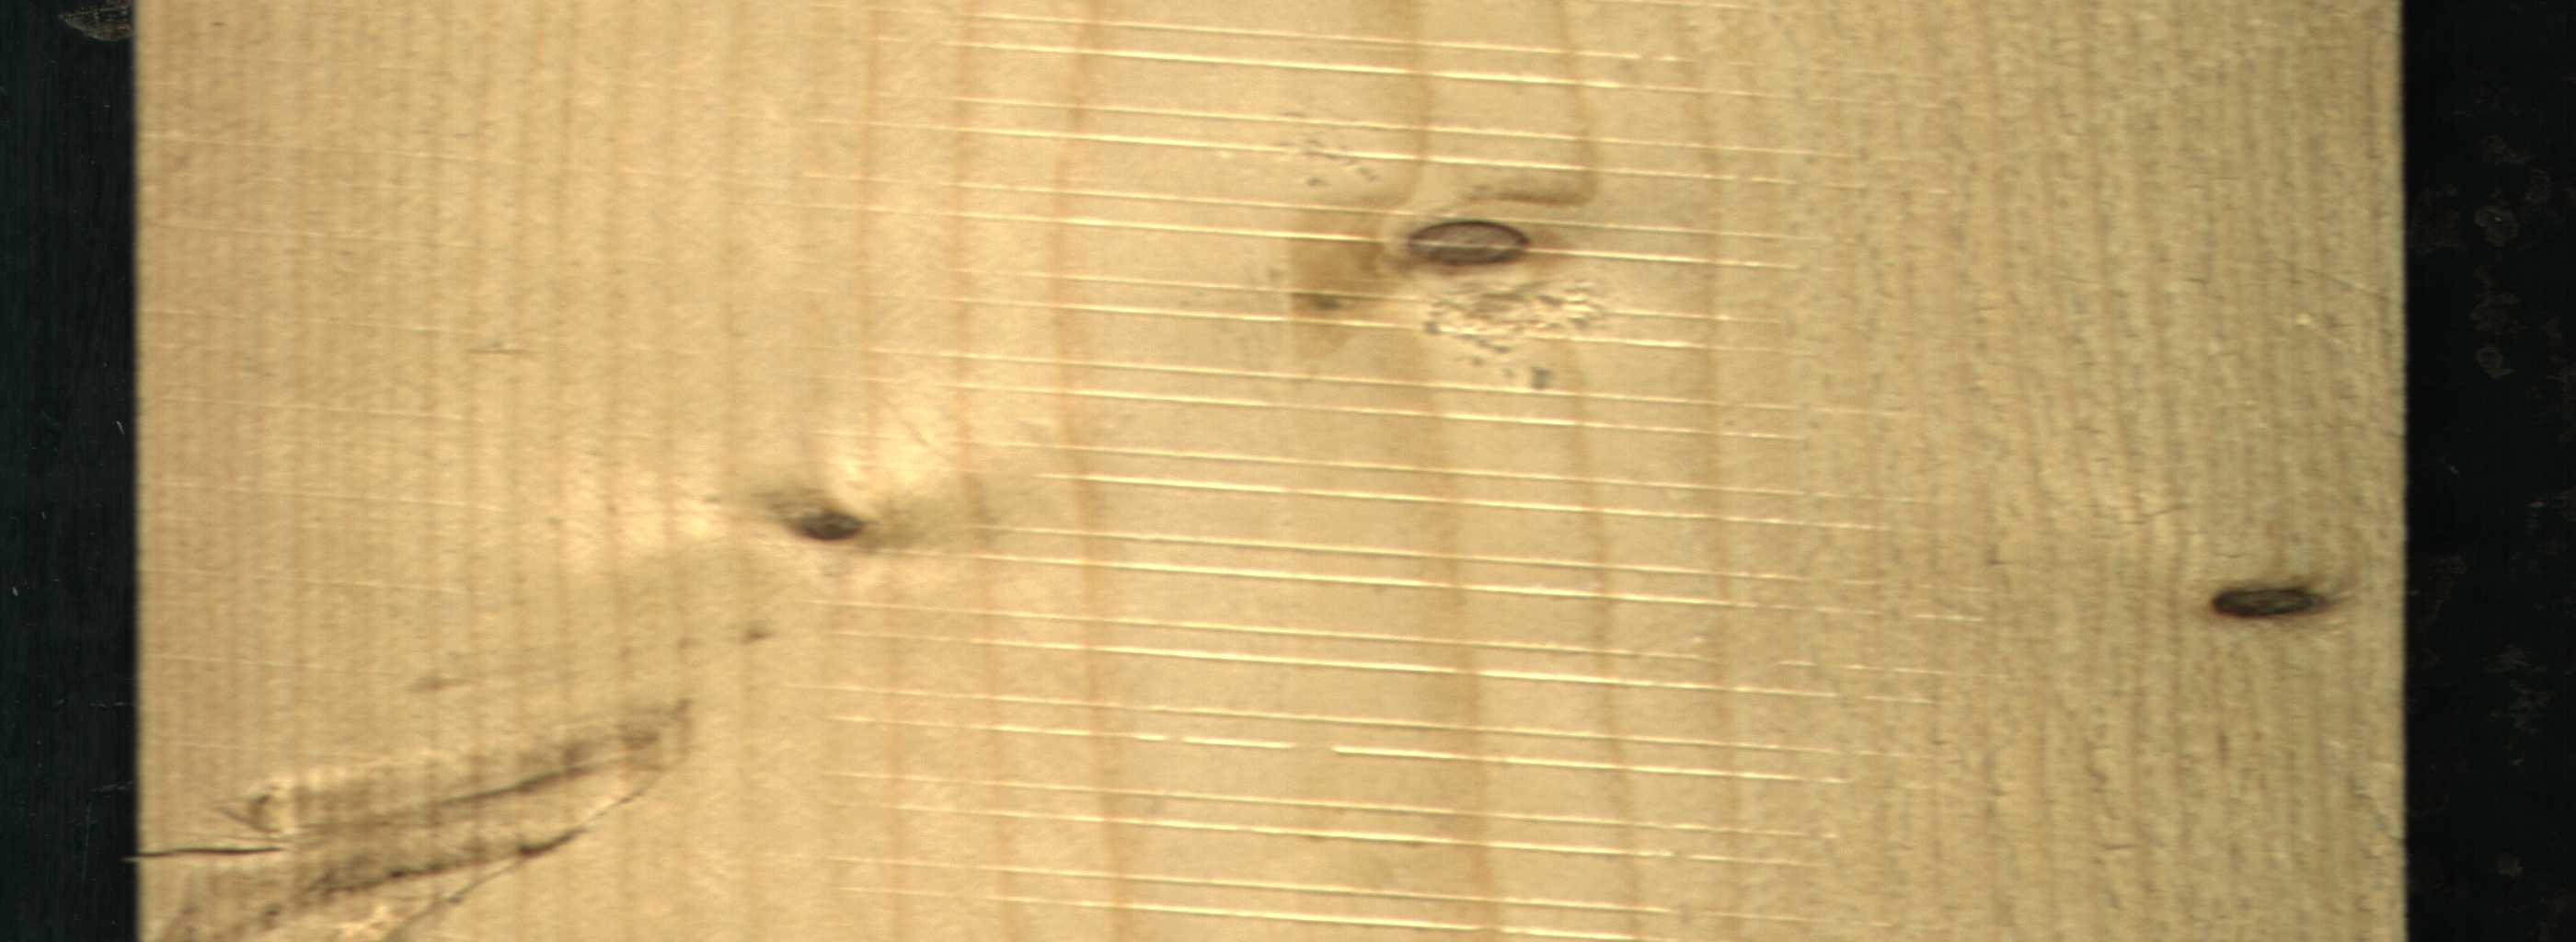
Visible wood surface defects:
Dead_Knot
Live_Knot
Live_Knot